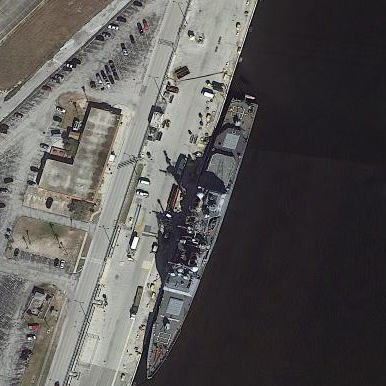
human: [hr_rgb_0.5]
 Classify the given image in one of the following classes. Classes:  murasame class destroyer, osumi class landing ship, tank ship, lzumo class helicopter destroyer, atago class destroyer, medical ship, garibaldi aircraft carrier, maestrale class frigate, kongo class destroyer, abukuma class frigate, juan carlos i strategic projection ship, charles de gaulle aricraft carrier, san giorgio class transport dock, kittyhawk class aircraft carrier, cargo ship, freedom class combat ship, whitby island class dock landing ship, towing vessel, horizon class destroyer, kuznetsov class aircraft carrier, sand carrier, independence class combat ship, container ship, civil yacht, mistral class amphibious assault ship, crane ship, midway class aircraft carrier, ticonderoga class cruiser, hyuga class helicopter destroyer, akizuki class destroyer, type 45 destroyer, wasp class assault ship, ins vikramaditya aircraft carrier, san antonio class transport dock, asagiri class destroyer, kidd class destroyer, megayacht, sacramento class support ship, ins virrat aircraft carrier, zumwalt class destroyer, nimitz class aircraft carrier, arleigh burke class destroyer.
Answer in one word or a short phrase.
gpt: Ticonderoga class cruiser